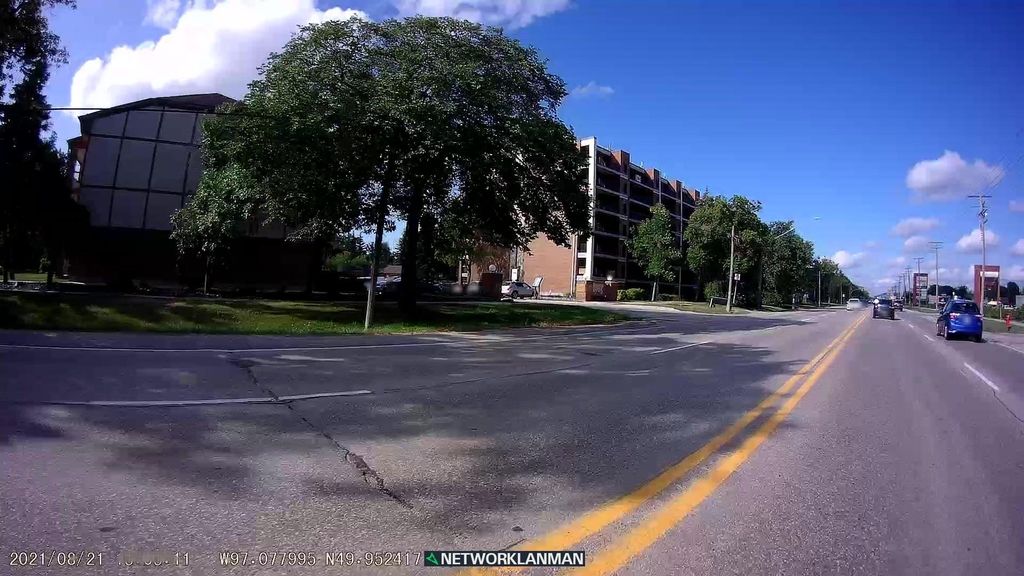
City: winnipeg